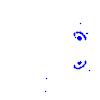
Particle: pion